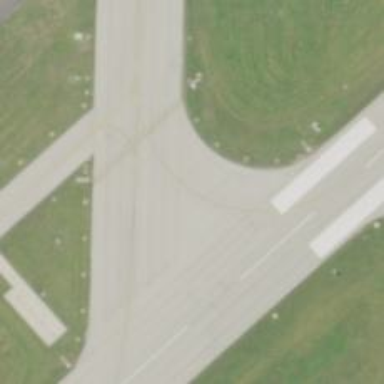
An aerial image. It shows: Image of taxiway at airport.